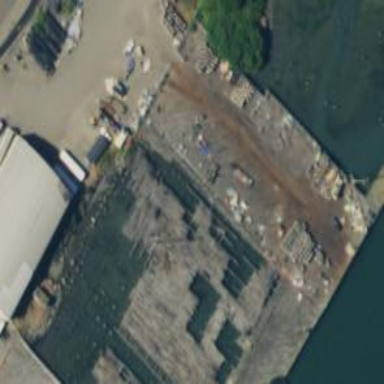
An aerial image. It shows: Pier that is in ruins.